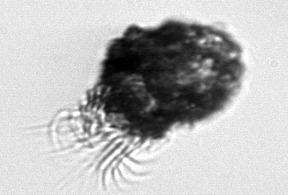
Label: Stenosemella_pacifica